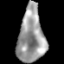
Tissue: lung
Cell type: Epithelial cells
Senescence score: 0.2126
Nuclear area (px): 1418
Mean DAPI intensity: 155.077